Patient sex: F
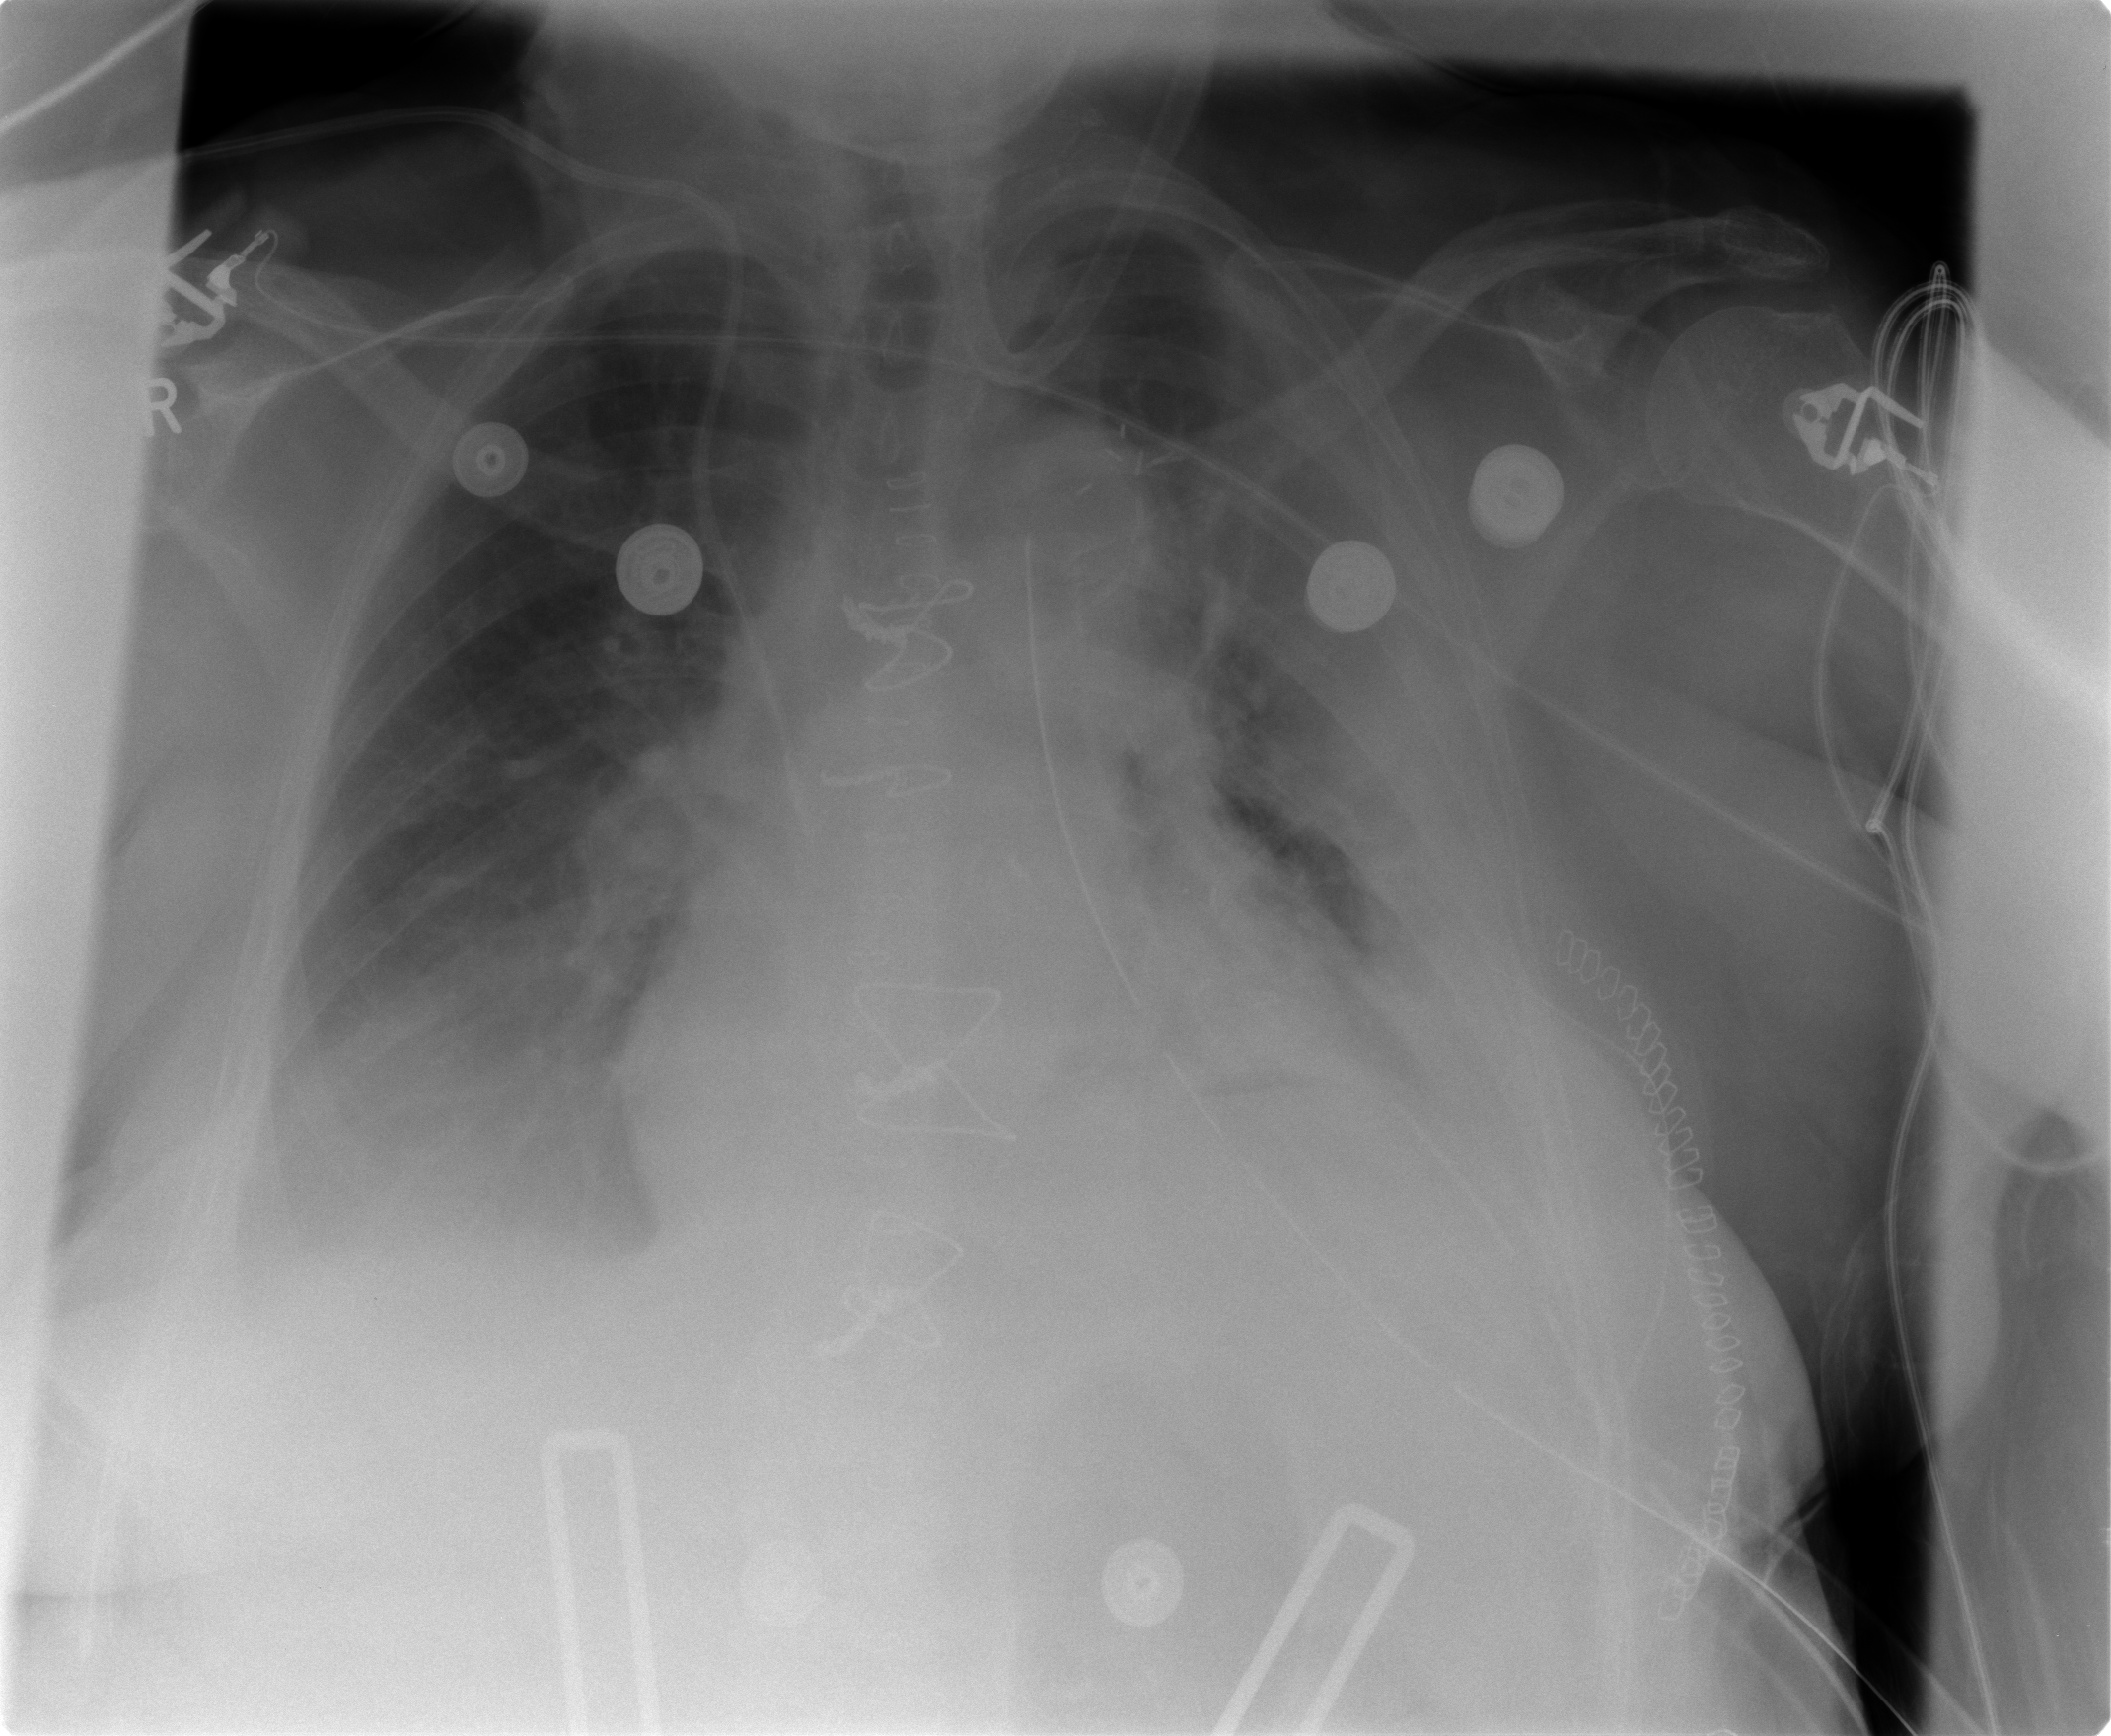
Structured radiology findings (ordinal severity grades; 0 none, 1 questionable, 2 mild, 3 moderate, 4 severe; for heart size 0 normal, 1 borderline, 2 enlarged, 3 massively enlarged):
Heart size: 2
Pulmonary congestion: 2
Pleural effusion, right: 2
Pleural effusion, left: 3
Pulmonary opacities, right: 0
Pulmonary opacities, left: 0
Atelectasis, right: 2
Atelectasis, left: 3